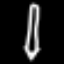
Label: pencil